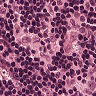
Metastatic tissue present: no